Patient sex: M
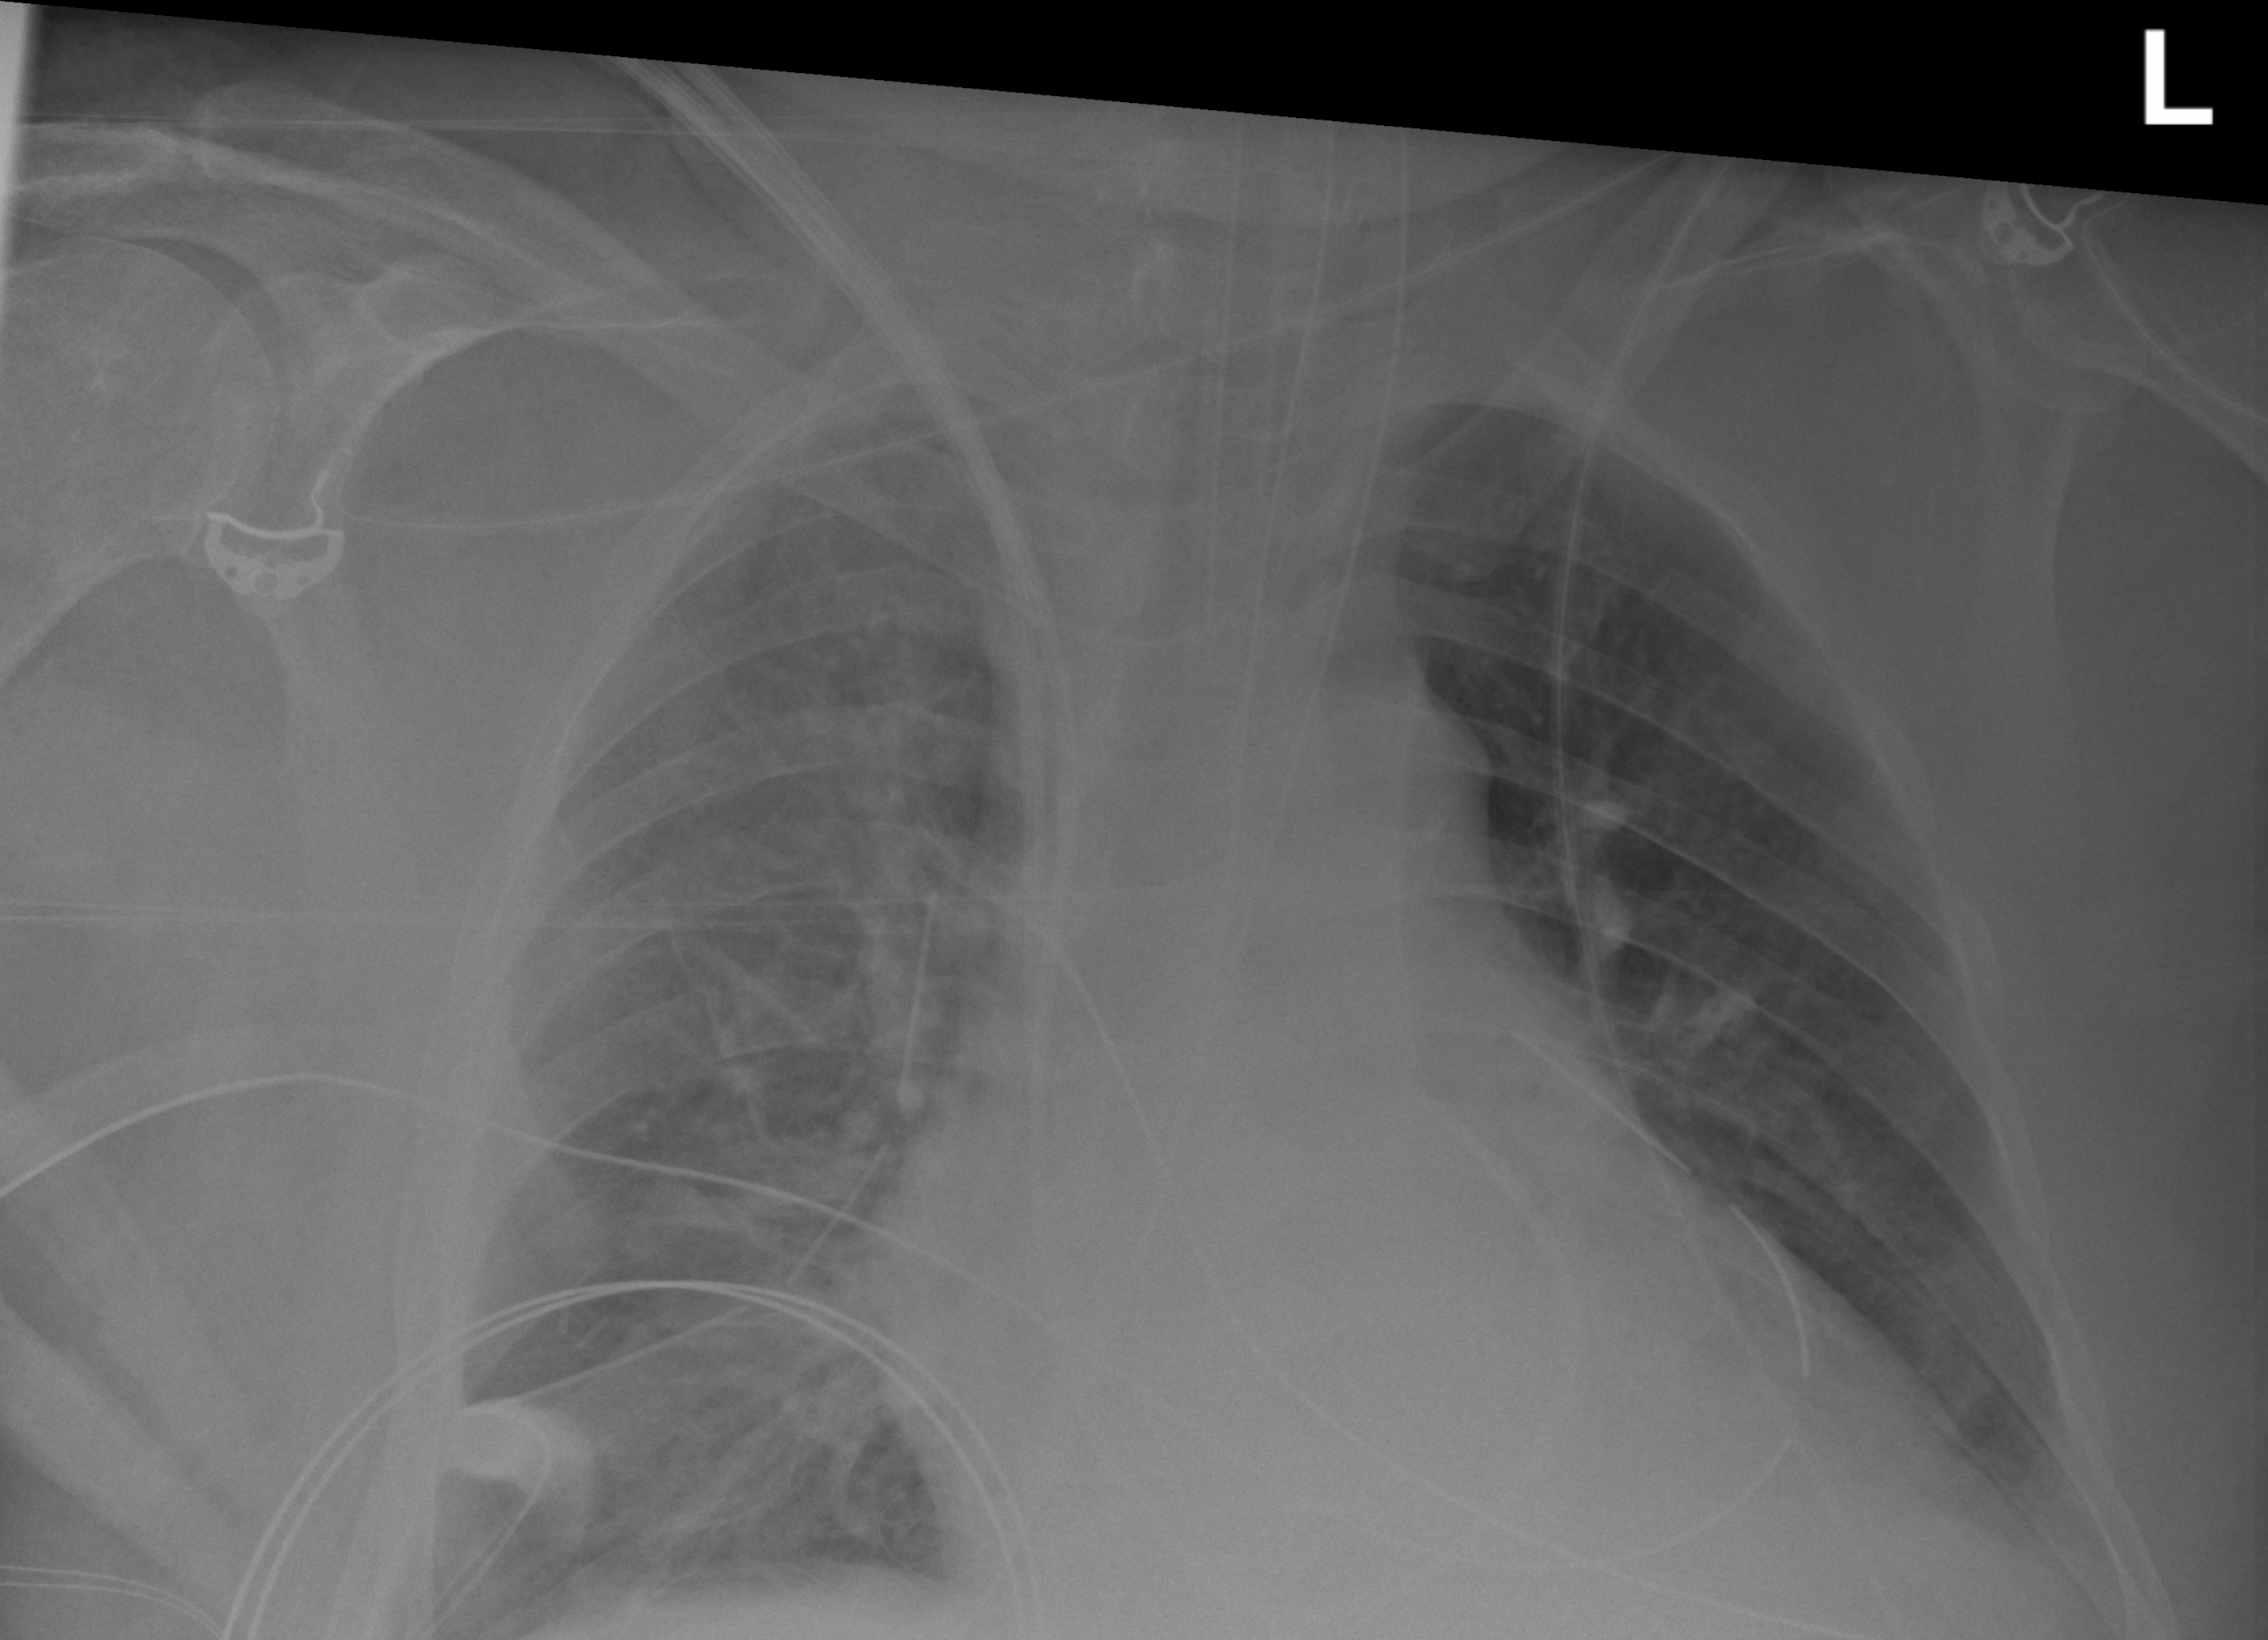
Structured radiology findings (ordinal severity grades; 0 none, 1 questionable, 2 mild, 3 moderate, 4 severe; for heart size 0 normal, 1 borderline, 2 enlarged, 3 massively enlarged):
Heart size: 2
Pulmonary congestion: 2
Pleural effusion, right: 2
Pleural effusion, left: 0
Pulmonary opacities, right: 0
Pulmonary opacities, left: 0
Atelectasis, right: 2
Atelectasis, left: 2